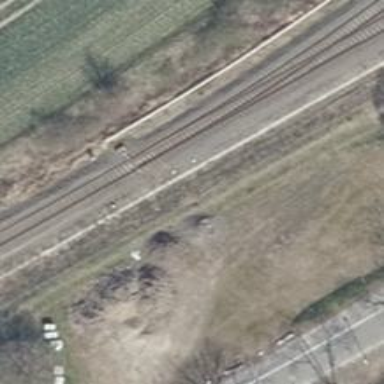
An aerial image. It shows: Railway switch with the turnout on the left side.